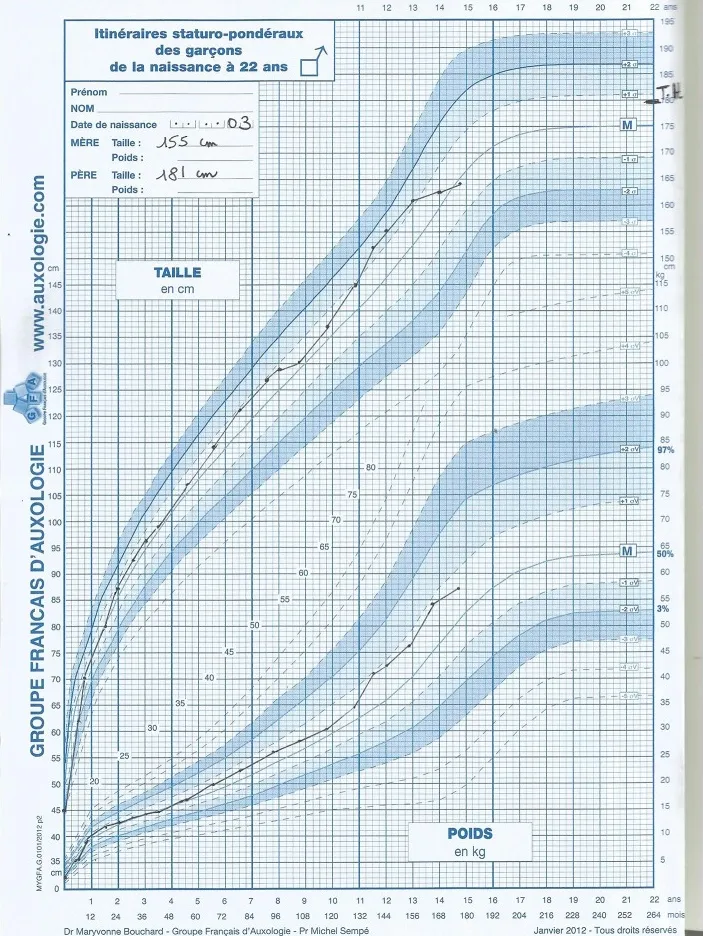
Patient's growth chart compared to the French reference Boy's growth chart.
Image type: chart (chart)